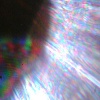
Label: sunburn